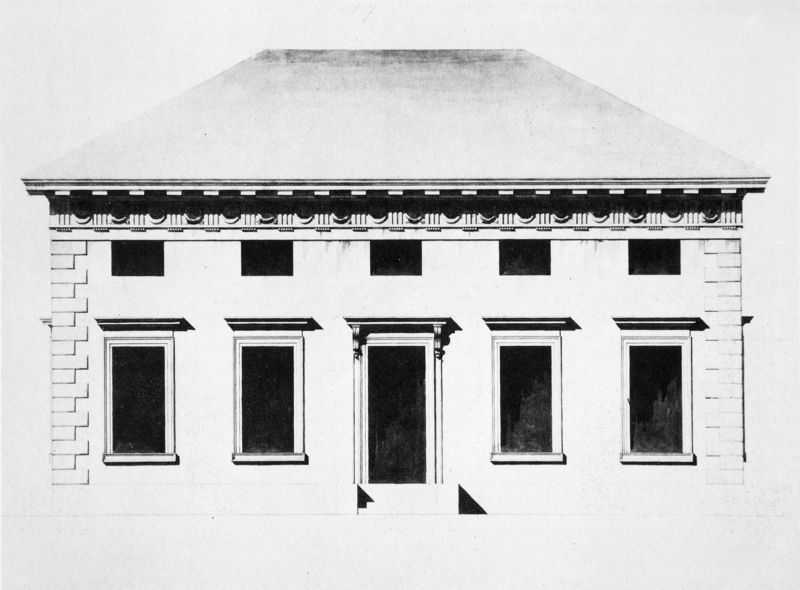
Titel: Botanischer Garten in München, Hauptfassade Direktor-Haus - Aufriss
Künstler: Carl von Fischer
Standort: München
Institution: Architektursammlung der Technischen Universität
Schlagwörter: dunkel, himmel, schatten, weiß, dreieck, fenster, grau, hell, licht, schwarz, skizze, säule, tür, zeichnung, blüten, dach, gebäude, haus, muster, architektur, rahmen, sockel, stein, steine, fünf, klassizismus, front, frontal, kontrast, renaissance, ecke, schlagschatten, ansicht, fassade, türen, fischer, giebel, mauer, ziegel, linien, türe, pilaster, treppe, dekoration, einfach, symmetrie, dekor, ornamente, verzierung, türrahmen, stuck, aufgang, balken, stufe, stufen, tor, foto, rechtecke, eingang, laviert, wohnhaus, antike, fensterrahmen, münchen, palazzo, mauerwerk, regenrinne, symmetrisch, schlicht, schwarz-weiß, stich, bleistift, entwurf, stift, architrav, ecken, fries, aussenansicht, portal, rustika, villa, sims, negativ, ziegelsteine, gesims, klinker, putz, verputzt, hellgrau, walmdach, mansarde, mezzanin, sturz, fensterbank, rechteckig, gärtner, fensterbrett, antikisierend, plan, gabäude, pavillon, zier, tpr, verzeirung, fotographie, stockwerke, kanten, wohnen, fenstersims, rinne, licth, gebälk, klassizistisch, hausfassade, öffnungen, aufriss, säile, architekturzeichnung, profanbau, ädikula, architekt, attika, traufe, pultdach, satteldach, zweigeschossig, triglyphen, metopen, metopen-triglyphen-fries, rustica, triklyphen, vorne, first, bossen, verdachung, bekrönung, bossiert, bossierung, ecksteine, eingangsfront, eschatten, fassadengliederung, fensster, lavieren, oberschoss, renaissancebau, schrägdach, stuckaturen, türeingang, zehn, türsturz, fensterbretter, 19. jahrhundert, zeichnung#fenster, bossatur